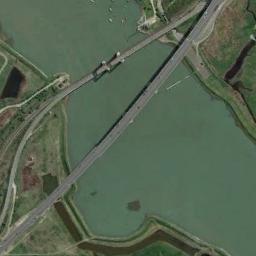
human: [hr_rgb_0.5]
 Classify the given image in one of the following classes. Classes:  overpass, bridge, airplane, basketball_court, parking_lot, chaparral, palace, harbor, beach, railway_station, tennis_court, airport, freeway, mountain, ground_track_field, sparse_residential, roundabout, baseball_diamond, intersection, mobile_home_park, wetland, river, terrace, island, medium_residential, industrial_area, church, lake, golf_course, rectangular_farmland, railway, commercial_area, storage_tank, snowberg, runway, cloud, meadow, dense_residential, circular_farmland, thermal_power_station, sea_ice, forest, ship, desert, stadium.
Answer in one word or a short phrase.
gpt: bridge